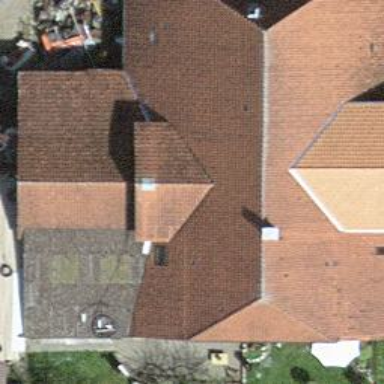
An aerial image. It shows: Residential building.